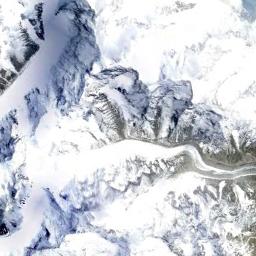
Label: snowberg